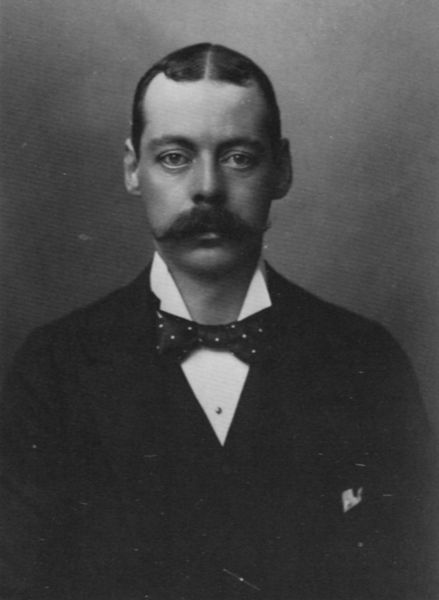
Titel: Lord Randolph Churchill (1849-1895), Staatsmann
Künstler: Atelier Nadar
Institution: unbekannt
Schlagwörter: mann, weiß, grau, haar, hintergrund, licht, mund, nase, schwarz, stirn, blick, tuch, schleife, anzug, bart, hemd, schnurrbart, augen, knoten, kragen, portrait, augenbrauen, frontal, kinn, knopf, mittelscheitel, ohren, scheitel, schultern, schnäuzer, brauen, fliege, schnauzbart, schnauzer, weste, lider, foto, fotografie, punkte, gepunktet, schawrz, tupfen, wilhelminisch, geheimratsecken, photo, taschentuch, einstecktuch, fotographie, getupft, gel, nadar, segelohren, churchill, hemdknopf, jaquett, schnauzbarz